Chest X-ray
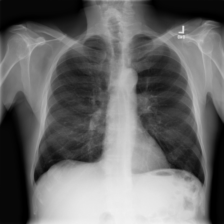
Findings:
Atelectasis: negative
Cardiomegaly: negative
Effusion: negative
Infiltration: negative
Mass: negative
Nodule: negative
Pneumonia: positive
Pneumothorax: negative
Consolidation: negative
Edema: negative
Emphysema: negative
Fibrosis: negative
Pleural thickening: negative
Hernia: negative